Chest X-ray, PA view. Patient: 21 years old, sex F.
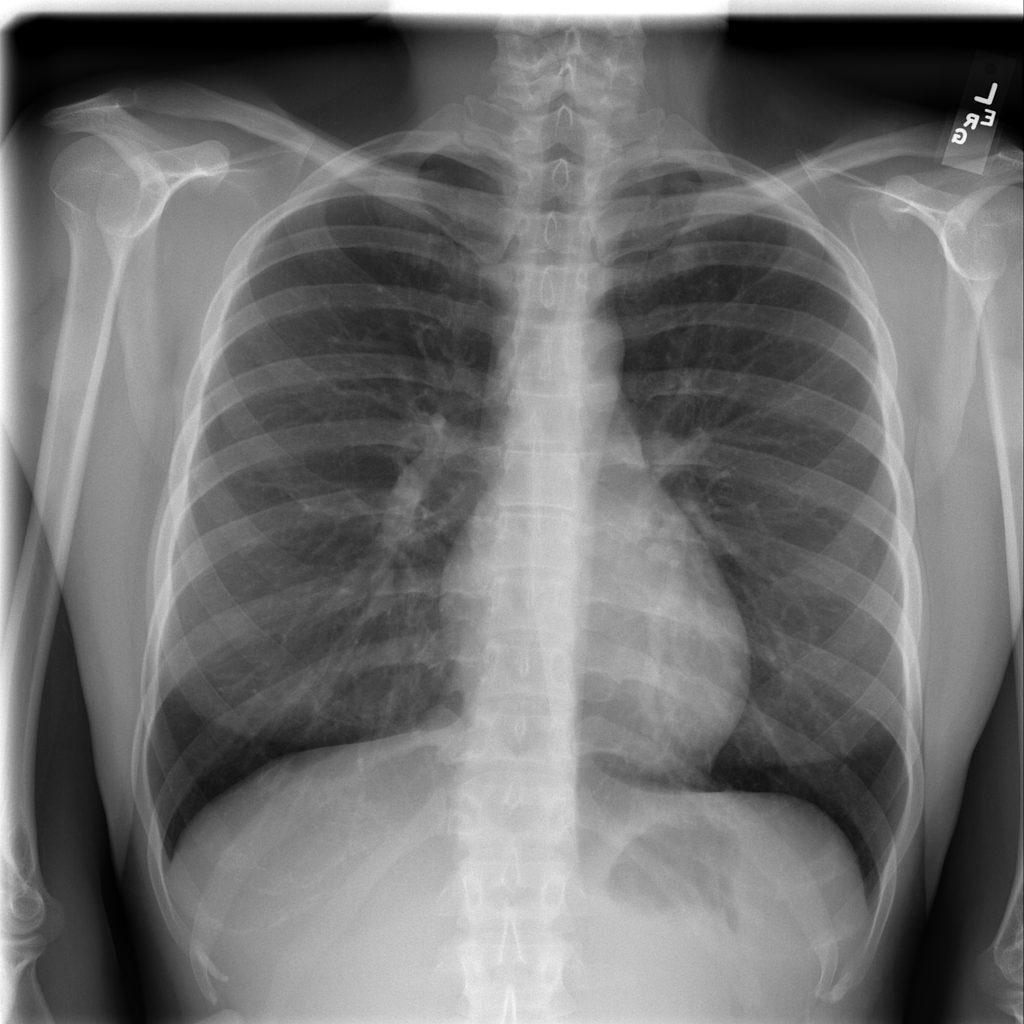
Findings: No Finding